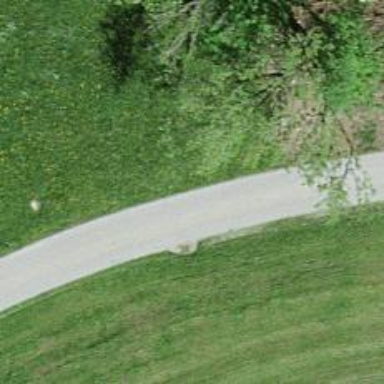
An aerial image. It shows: Paved track with Grade 1 surface.